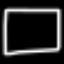
Label: square